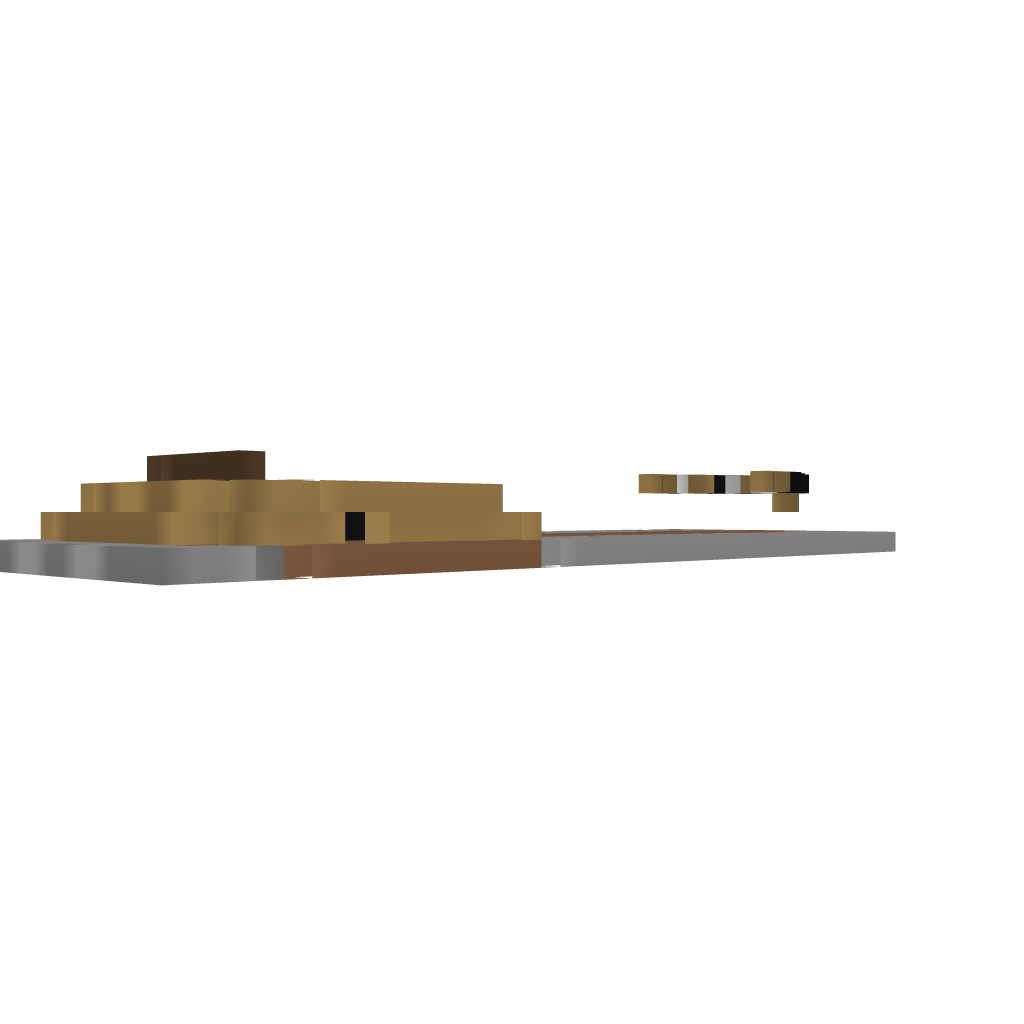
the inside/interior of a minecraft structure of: Guitar that works!